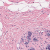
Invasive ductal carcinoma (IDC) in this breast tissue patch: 0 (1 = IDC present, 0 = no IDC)